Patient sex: F
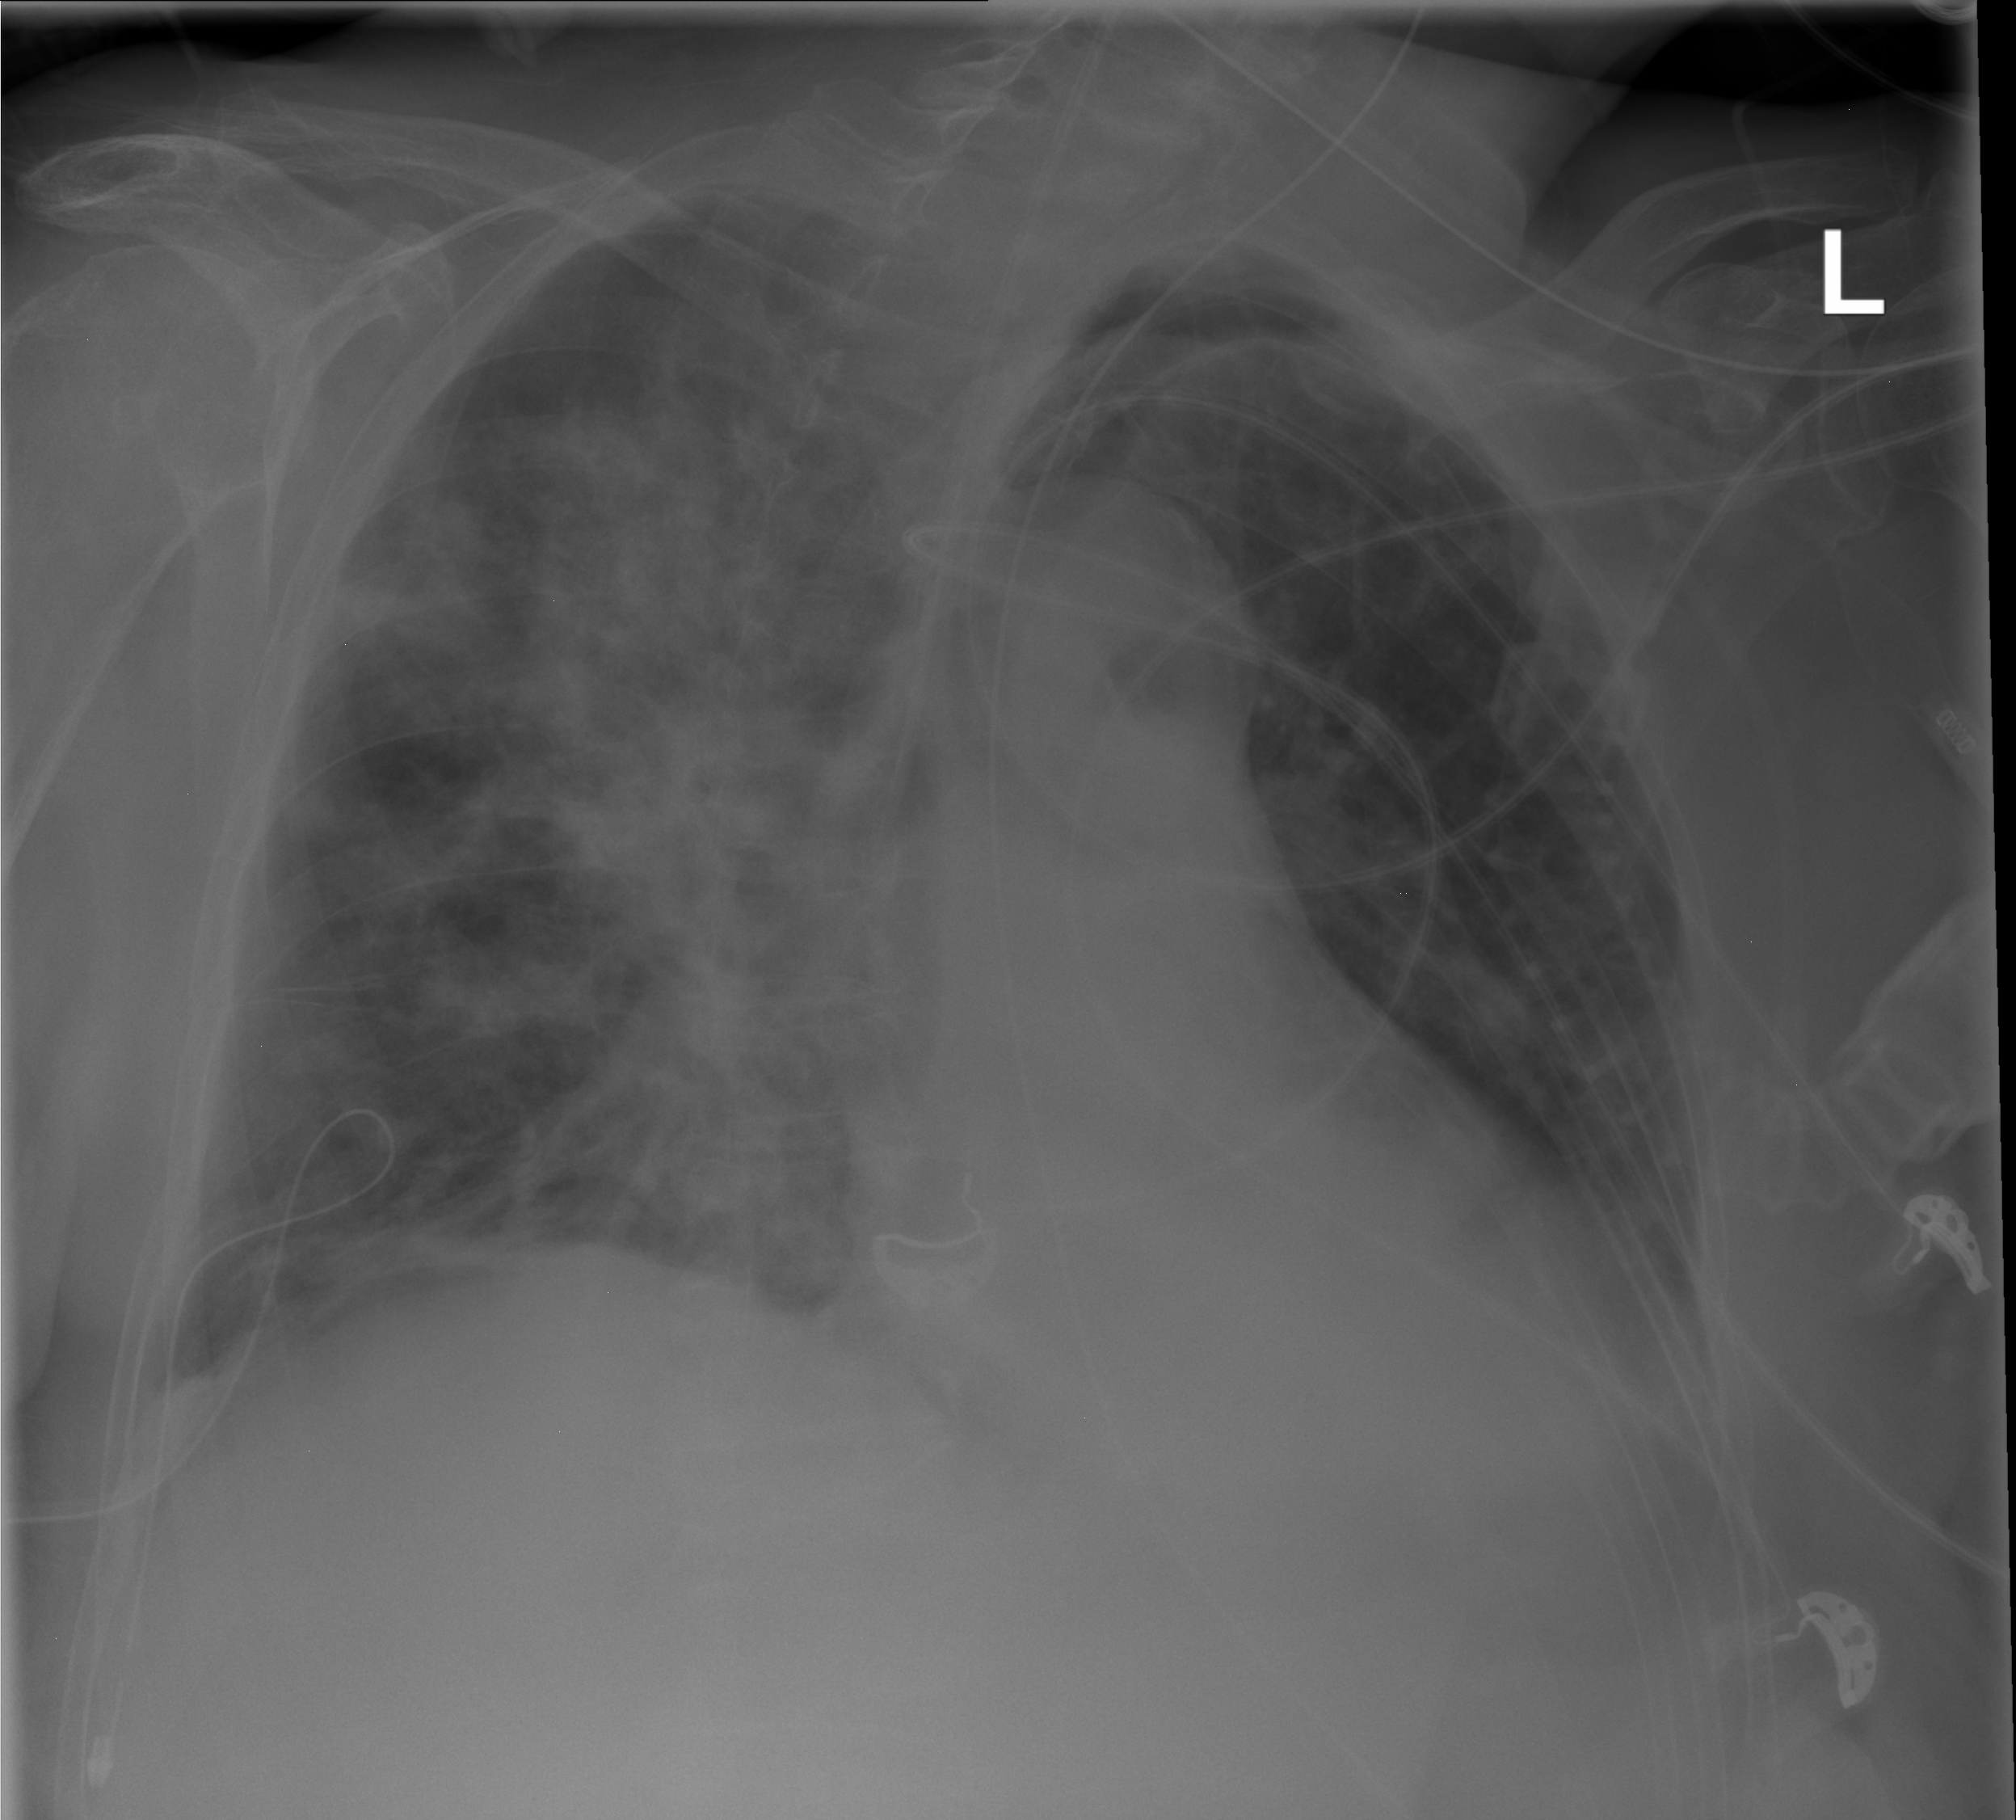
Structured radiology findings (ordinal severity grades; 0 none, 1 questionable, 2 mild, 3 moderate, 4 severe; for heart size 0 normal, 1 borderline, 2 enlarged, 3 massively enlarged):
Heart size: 0
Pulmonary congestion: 0
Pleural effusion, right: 1
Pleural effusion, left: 2
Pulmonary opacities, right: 3
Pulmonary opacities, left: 2
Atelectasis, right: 2
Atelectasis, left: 2